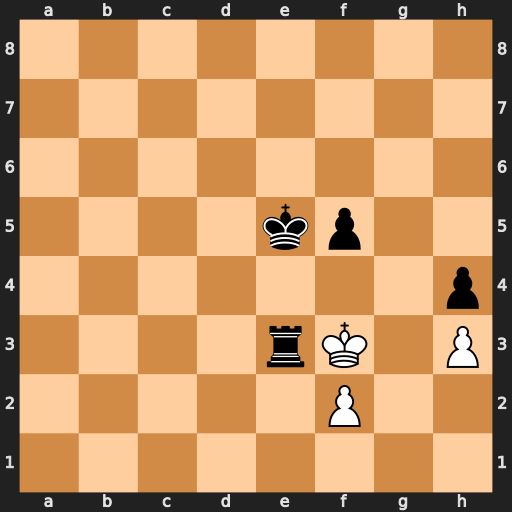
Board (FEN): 8/8/8/4kp2/7p/4rK1P/5P2/8
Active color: w
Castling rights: -
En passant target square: -
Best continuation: Kxe3 f4+ Kd3